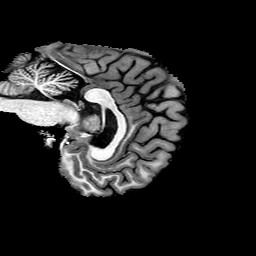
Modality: T1w
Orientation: sagittal
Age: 31
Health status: healthy
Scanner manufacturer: philips
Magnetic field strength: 3 T
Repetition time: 0.007827 s
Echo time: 0.003601 s